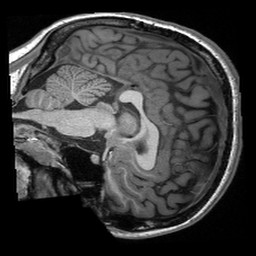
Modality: T1w
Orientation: sagittal
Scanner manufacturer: siemens
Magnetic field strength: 3 T
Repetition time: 2.3 s
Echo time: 0.00308 s